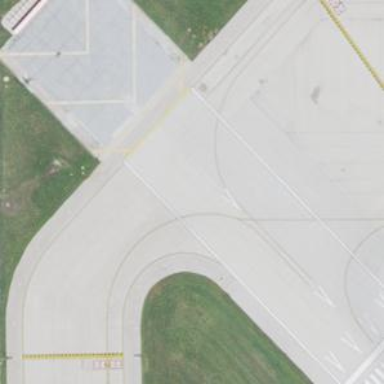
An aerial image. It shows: Image of taxiway at airport.